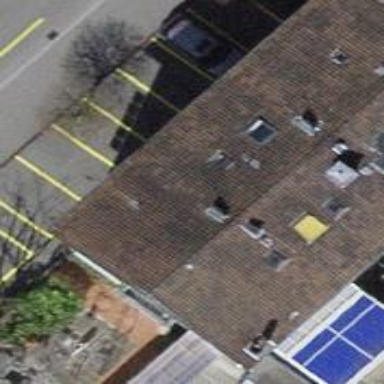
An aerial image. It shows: Restaurant.